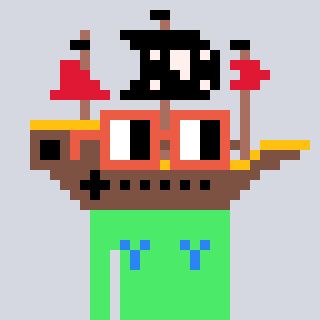
a pixel art character with square orange glasses, a pirateship-shaped head and a teal-colored body on a cool background